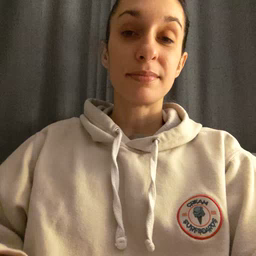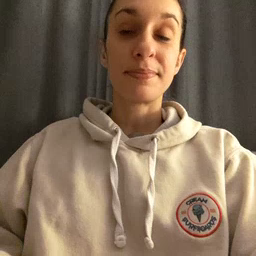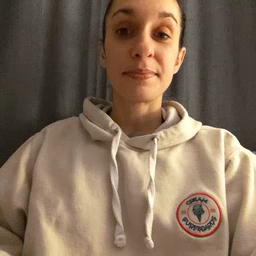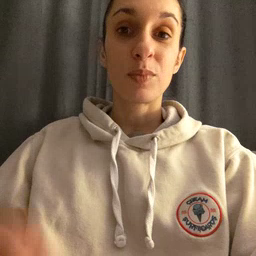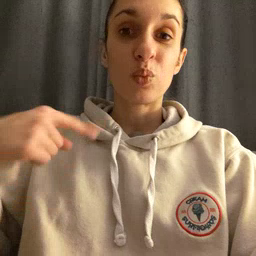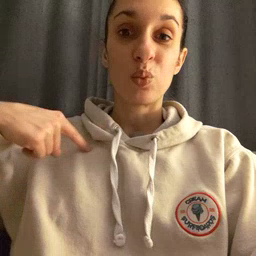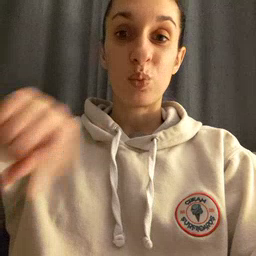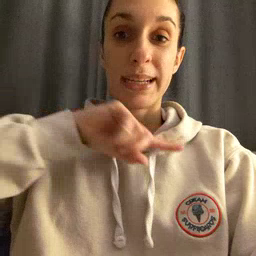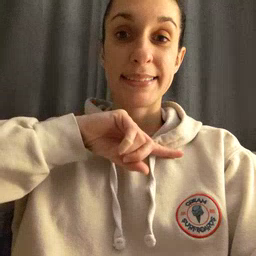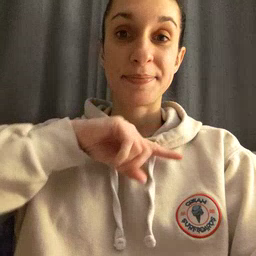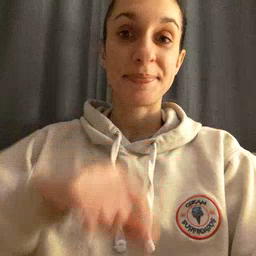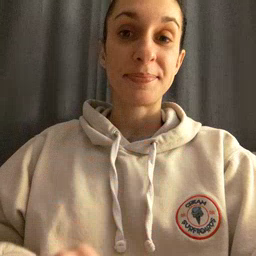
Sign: weus